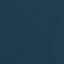
Label: SeaLake